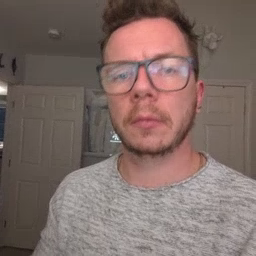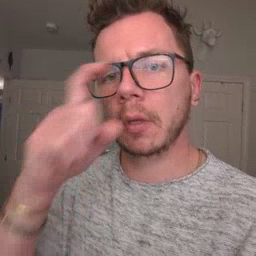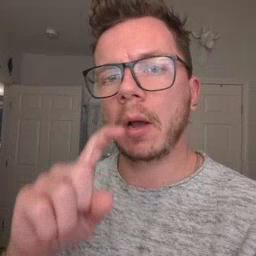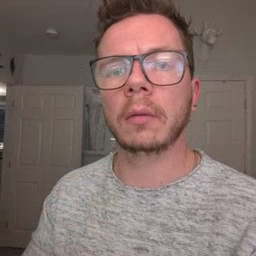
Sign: doll